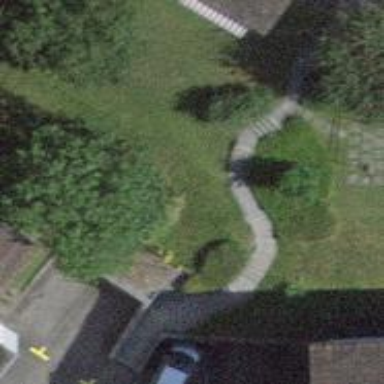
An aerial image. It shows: Set of steps on the road.